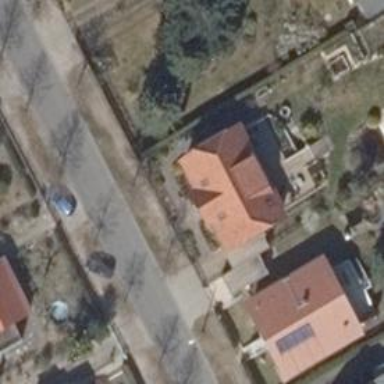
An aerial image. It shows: Detached building with half-hipped roof shape.